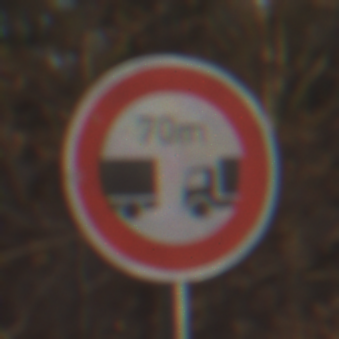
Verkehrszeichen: VerbotUnterschreitenMindestabstand
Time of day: SunriseSunset
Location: Outdoor (Nature)
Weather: Clear
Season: Autumn
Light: Natural